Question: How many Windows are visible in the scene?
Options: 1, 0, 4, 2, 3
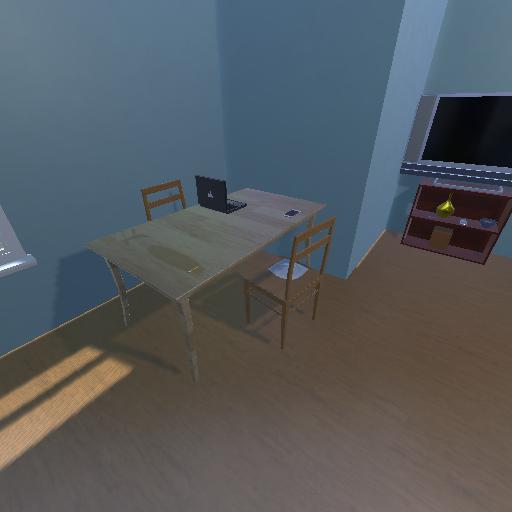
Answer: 1